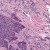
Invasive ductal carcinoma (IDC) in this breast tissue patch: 1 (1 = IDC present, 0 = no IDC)